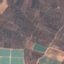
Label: PermanentCrop